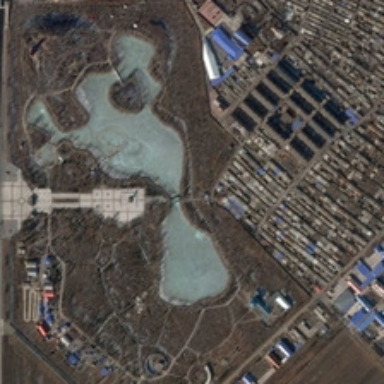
Many buildings are near a park with many green trees and a pond .